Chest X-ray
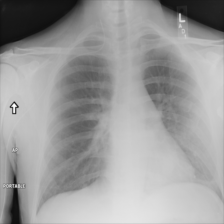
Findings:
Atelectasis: negative
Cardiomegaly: negative
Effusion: negative
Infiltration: negative
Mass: negative
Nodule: negative
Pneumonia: negative
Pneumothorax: negative
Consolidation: negative
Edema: negative
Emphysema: negative
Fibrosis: negative
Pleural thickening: negative
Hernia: negative